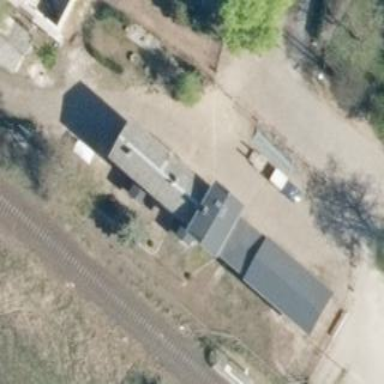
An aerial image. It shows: Train station with gabled roof.